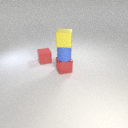
small yellow rubber cube above small red metal cube